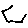
Label: hexagon